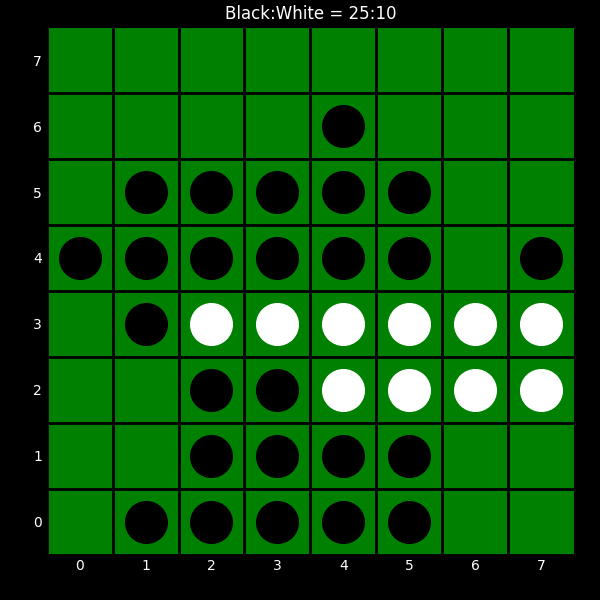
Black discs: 25
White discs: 10